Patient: sex F, age 46
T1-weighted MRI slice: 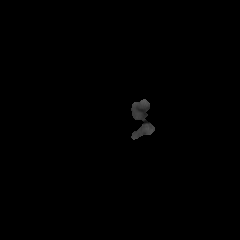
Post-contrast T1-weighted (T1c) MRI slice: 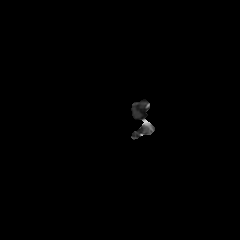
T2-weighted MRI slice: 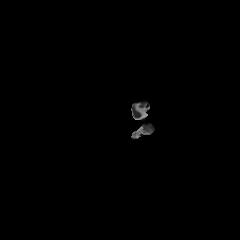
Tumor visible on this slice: no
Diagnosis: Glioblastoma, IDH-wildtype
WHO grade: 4